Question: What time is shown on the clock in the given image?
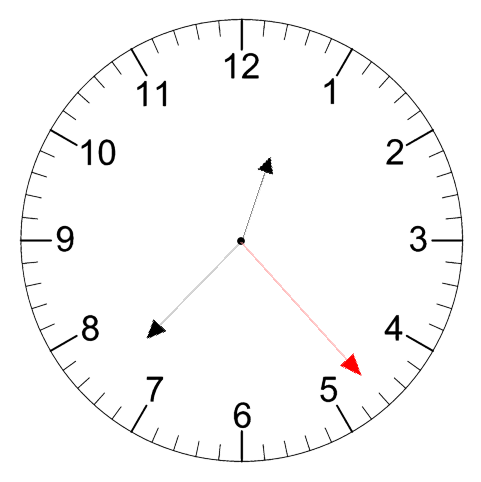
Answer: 12:37:23